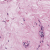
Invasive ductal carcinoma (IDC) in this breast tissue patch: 0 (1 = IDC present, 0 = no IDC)